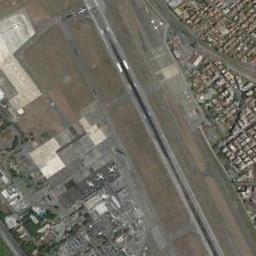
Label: airport